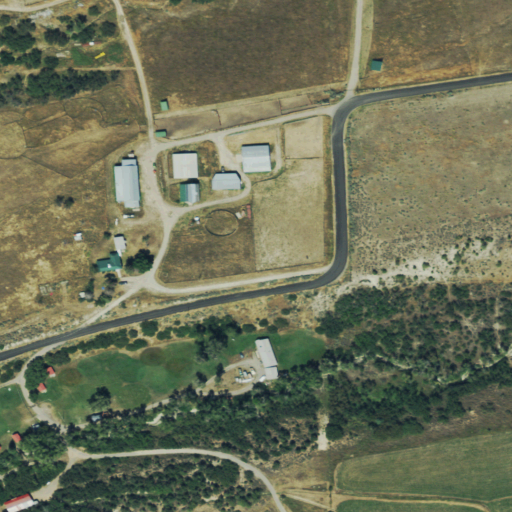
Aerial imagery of mountain in Colorado named Hunter Mesa containing shrub, open development, cultivated crops, pasture, deciduous forest, evergreen forest, low intensity development, mixed forest, and woody wetlands